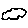
Label: cloud